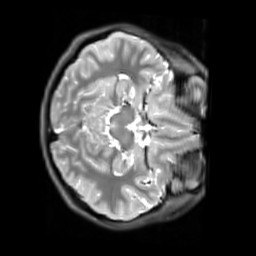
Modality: PDw
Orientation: axial
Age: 20
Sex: female
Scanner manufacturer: siemens
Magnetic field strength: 3 T
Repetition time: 11.88 s
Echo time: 0.014 s